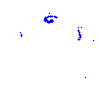
Particle: proton